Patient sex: M
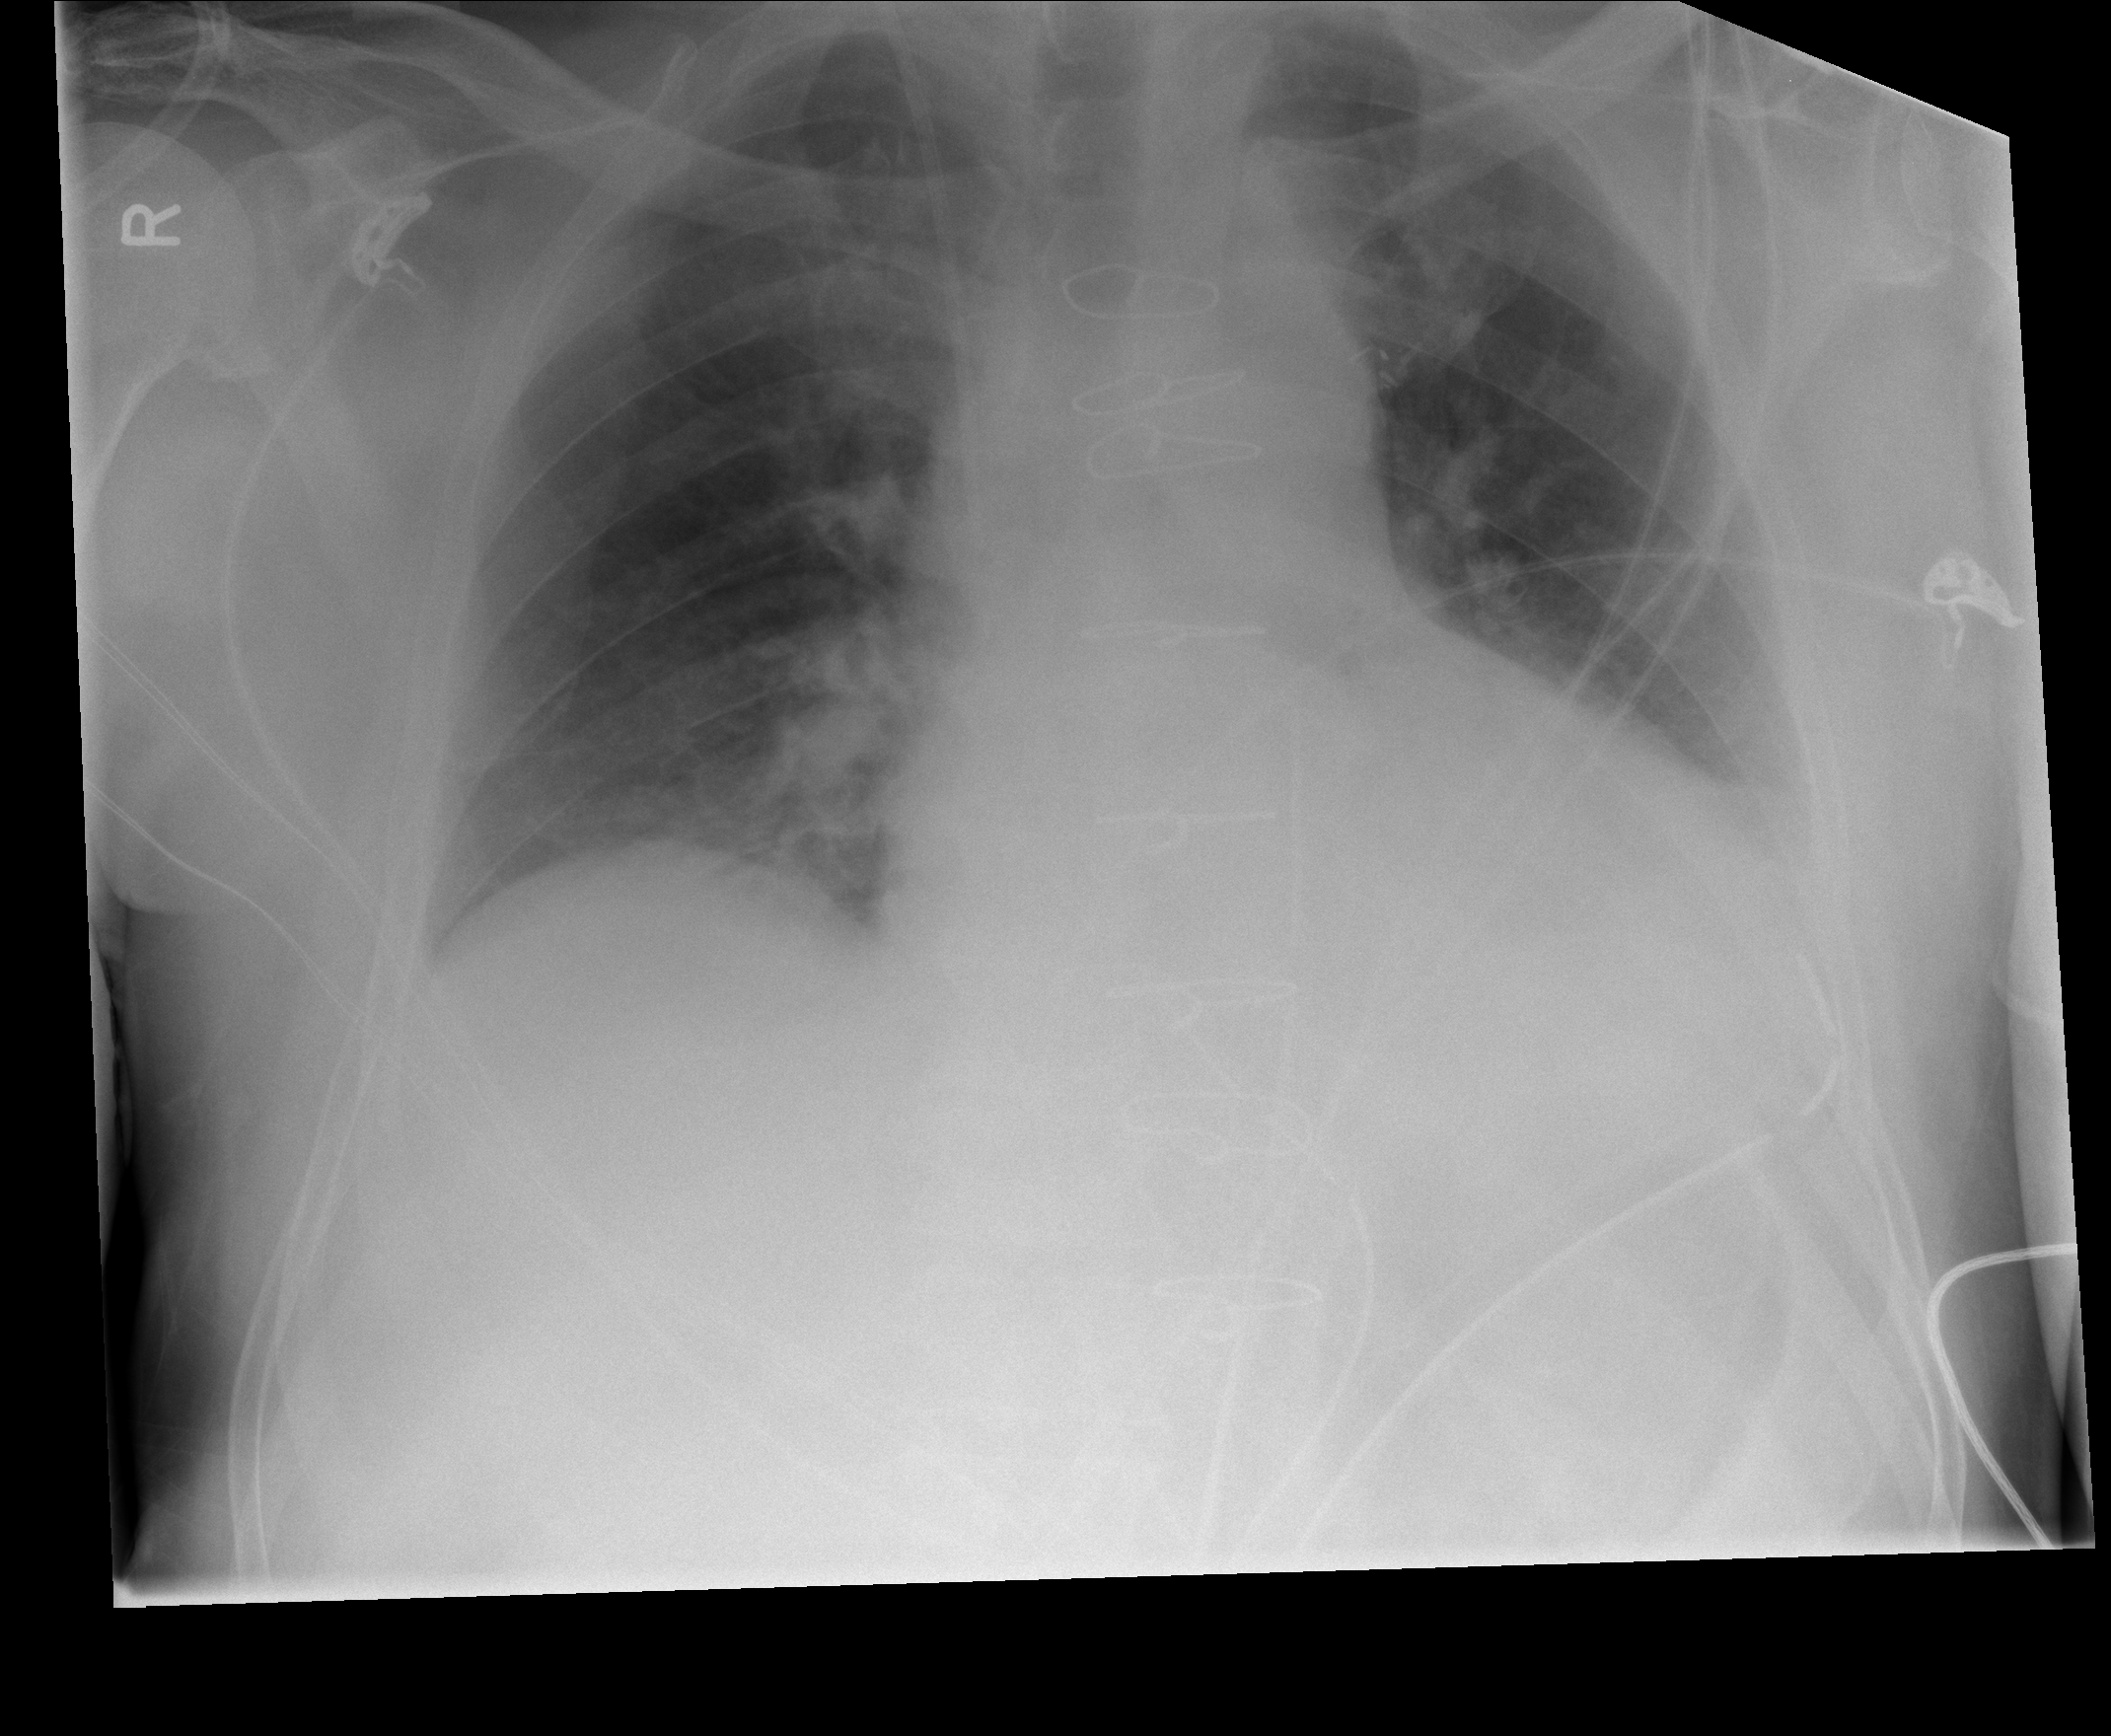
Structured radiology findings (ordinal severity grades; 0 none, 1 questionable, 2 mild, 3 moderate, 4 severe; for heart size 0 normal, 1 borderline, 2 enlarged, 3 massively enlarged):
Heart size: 2
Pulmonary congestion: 1
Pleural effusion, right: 0
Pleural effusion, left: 2
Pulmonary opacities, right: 0
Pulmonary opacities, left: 0
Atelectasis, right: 1
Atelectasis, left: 2